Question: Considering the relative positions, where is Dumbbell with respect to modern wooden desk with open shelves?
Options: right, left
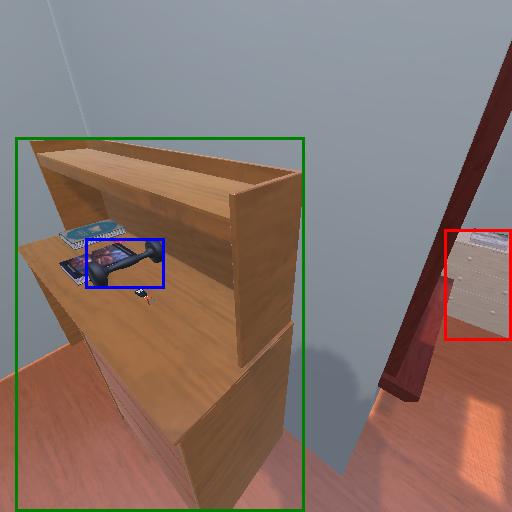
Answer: right